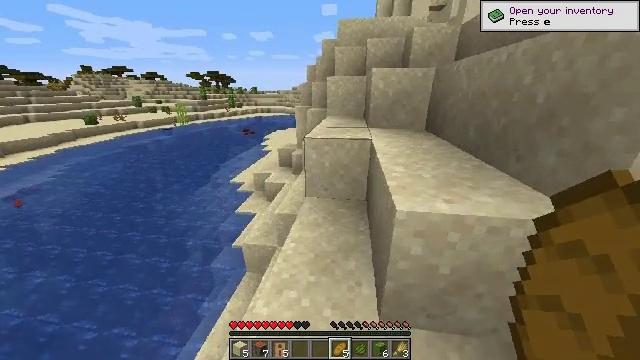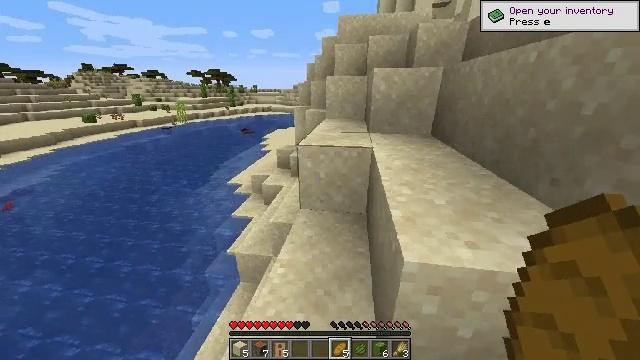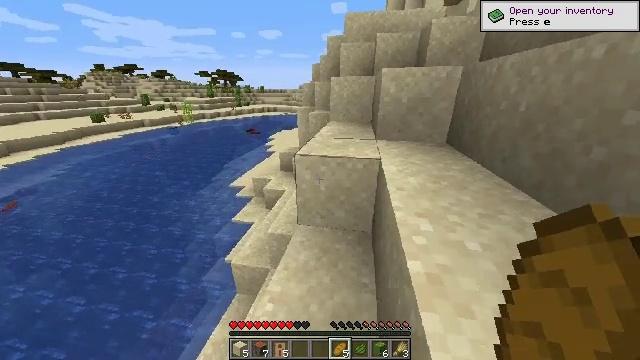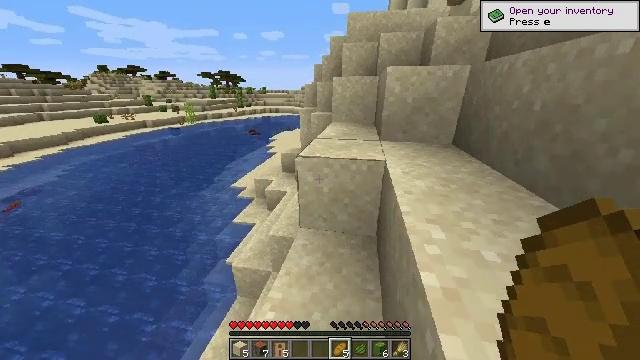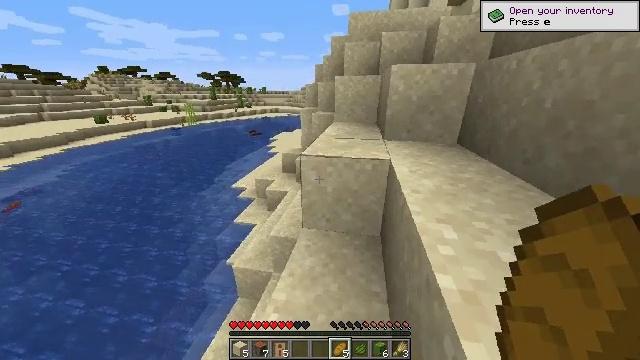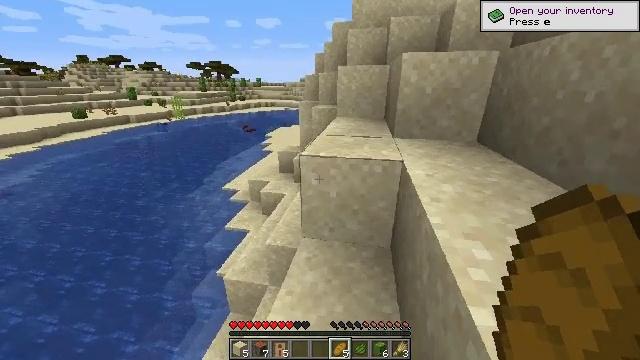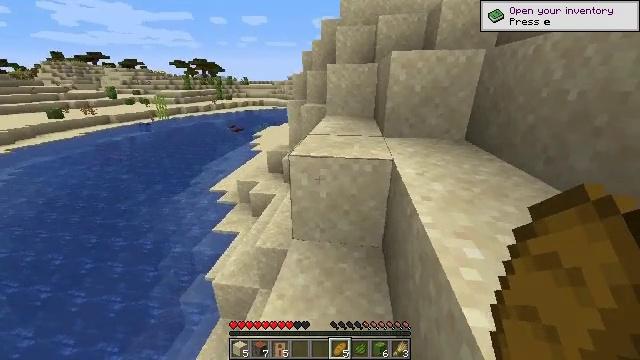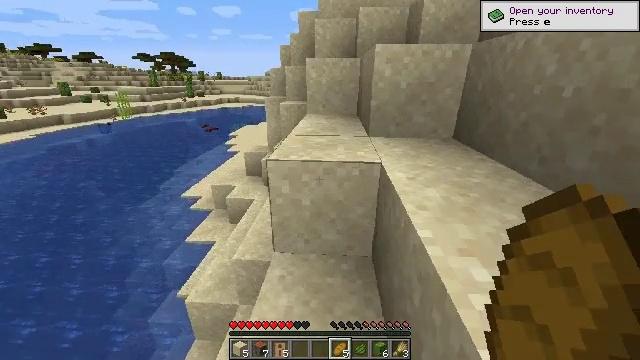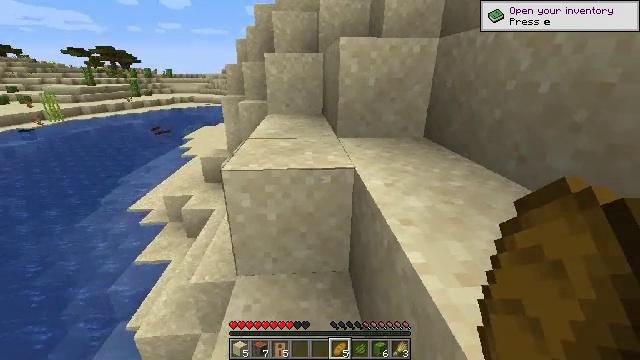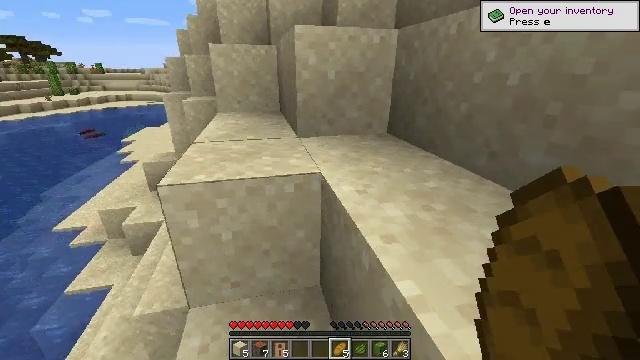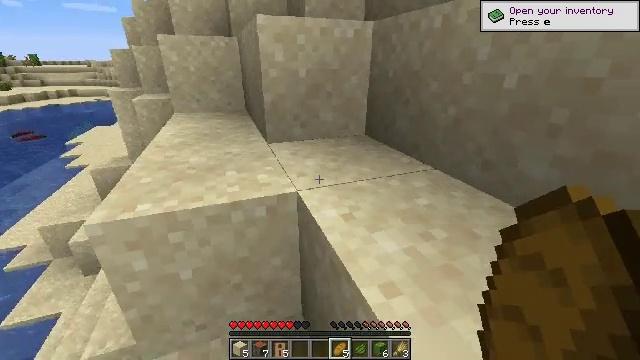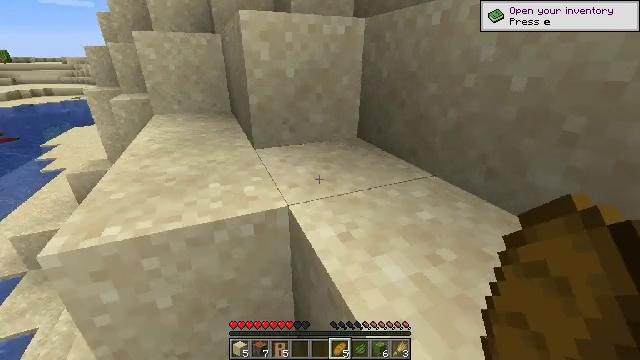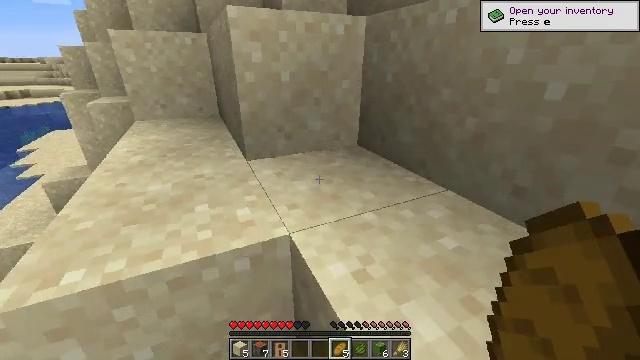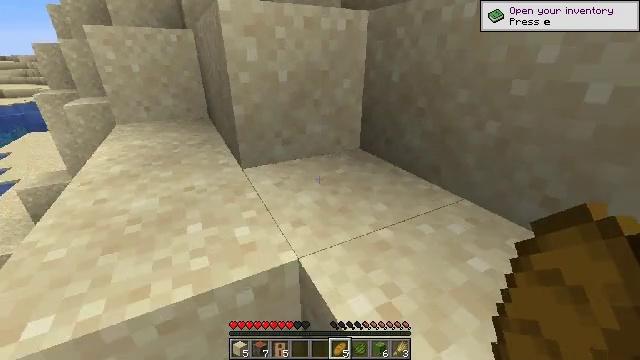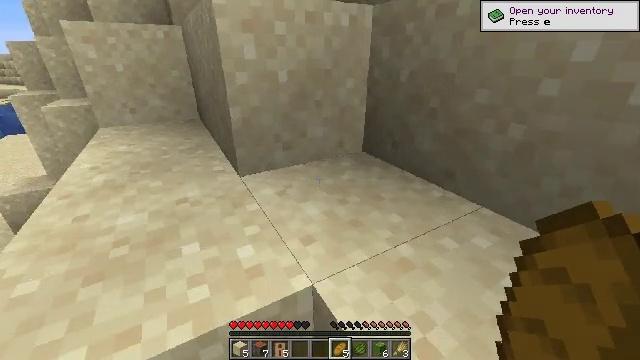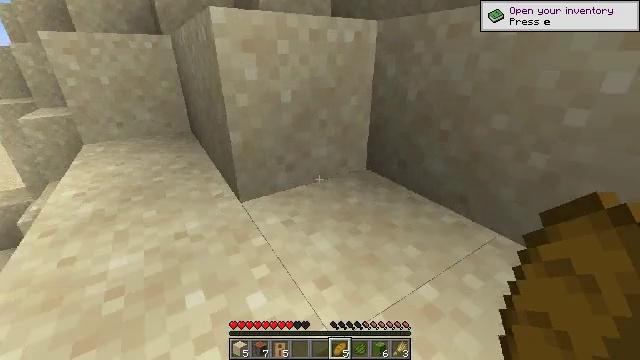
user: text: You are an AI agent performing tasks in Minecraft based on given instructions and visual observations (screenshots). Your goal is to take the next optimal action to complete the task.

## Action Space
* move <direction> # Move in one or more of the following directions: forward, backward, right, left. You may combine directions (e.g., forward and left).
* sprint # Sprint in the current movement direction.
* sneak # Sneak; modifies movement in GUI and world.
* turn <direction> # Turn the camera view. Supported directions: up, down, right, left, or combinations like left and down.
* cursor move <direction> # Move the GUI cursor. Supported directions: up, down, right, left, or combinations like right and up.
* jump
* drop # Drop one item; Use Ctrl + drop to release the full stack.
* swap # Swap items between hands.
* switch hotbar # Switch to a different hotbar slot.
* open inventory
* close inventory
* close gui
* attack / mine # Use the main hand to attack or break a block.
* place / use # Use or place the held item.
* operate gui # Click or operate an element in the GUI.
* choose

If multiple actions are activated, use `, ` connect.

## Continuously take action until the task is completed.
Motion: motion action
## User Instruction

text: Mine the lime bed to collect it.
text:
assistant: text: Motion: move forward
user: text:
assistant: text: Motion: move forward, turn left
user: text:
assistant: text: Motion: move forward
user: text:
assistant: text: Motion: move forward
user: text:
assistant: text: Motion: move forward
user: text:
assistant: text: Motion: move forward, turn right
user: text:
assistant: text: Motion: move forward, turn right
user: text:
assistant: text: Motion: move forward, turn right
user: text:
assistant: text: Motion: move forward, turn right
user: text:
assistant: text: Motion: move forward, turn right and down
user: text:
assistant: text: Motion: move forward, turn right
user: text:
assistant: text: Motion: move forward, turn right
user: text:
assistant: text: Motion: move forward, turn right
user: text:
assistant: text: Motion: move forward, turn right
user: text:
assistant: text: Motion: move forward, turn right, jump
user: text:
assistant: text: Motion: move forward, turn right, jump
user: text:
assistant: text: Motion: move forward, jump
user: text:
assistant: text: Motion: move forward, jump
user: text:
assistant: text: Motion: move forward, jump
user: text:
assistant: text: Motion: move forward
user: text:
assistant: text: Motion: move forward
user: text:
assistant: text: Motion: move forward
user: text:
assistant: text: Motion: move forward
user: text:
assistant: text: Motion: move forward
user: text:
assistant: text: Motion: move forward, jump
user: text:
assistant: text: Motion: move forward, jump
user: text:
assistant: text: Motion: move forward, jump
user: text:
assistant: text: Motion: move forward, jump
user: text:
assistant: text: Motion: move forward
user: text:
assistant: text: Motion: move forward